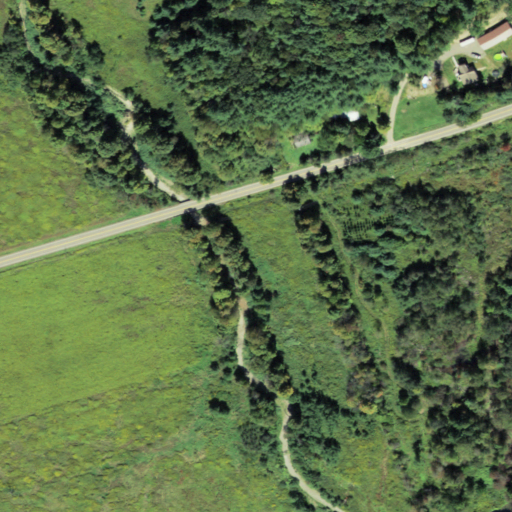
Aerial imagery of valley in New York named Elston Hollow containing pasture, mixed forest, deciduous forest, open development, woody wetlands, herbaceous wetlands, and low intensity development